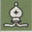
Piece: wB